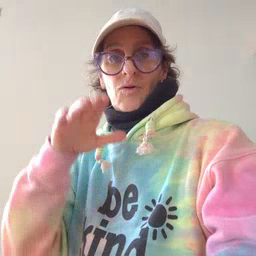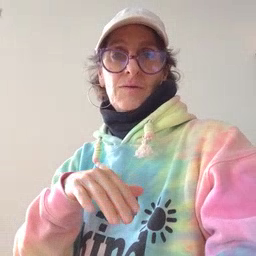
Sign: on